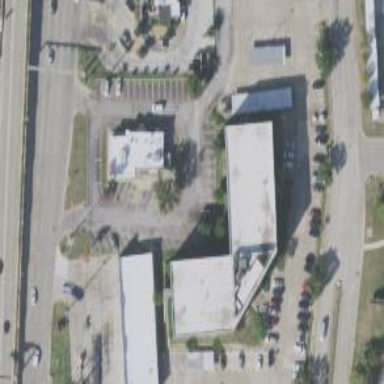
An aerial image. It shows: Commercial building.